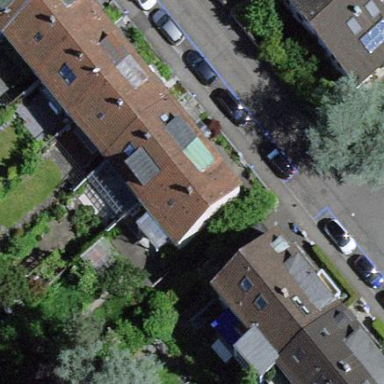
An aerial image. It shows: Terrace building.